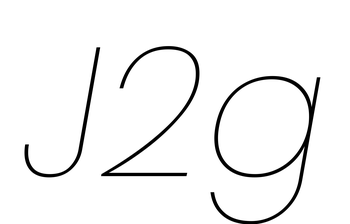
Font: Poppins-ThinItalic